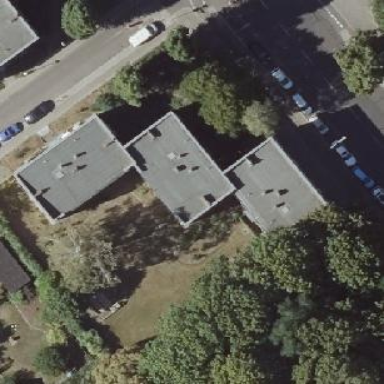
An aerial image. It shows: Modern apartments with flat roof.